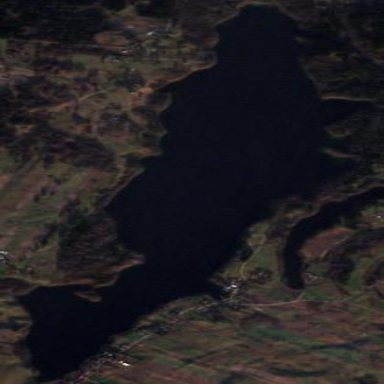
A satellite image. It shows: Serene lake.